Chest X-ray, PA view. Patient: 73 years old, sex M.
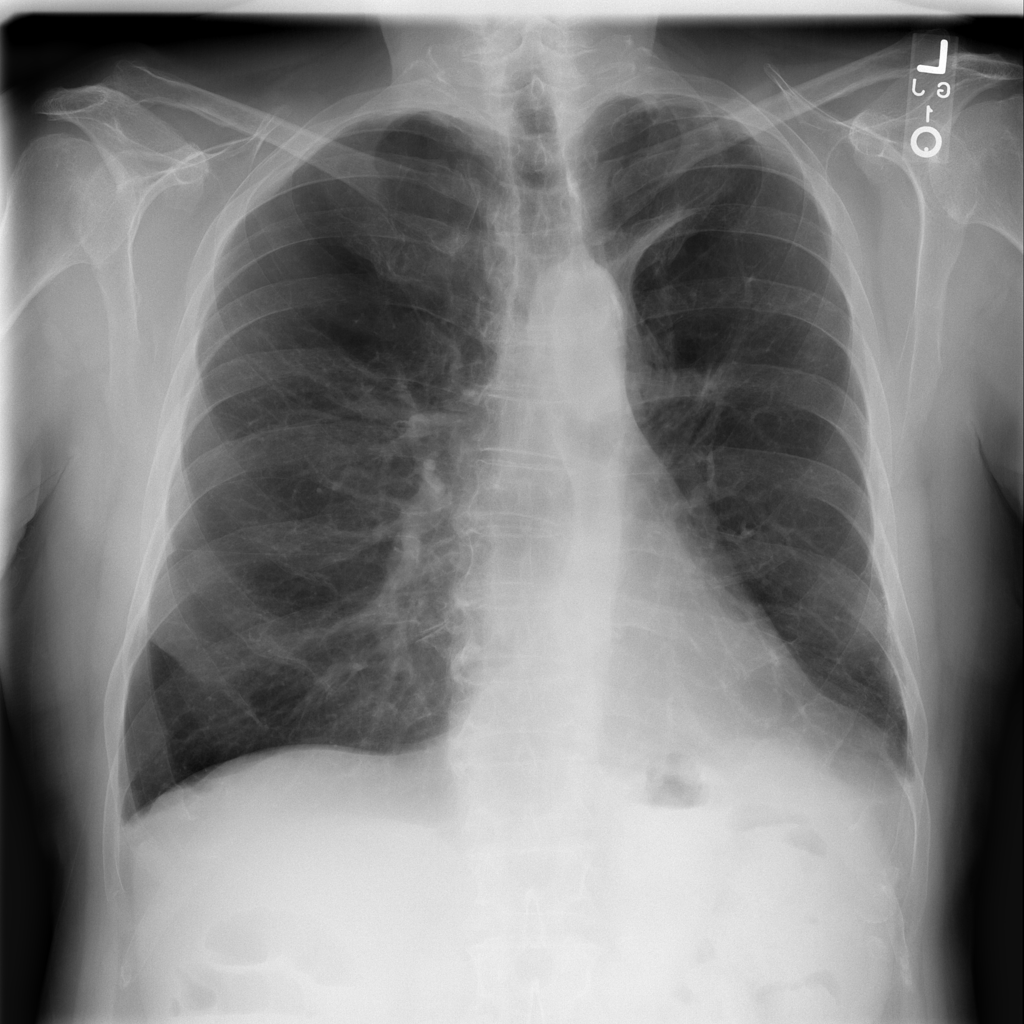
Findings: Atelectasis, Hernia